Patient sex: F
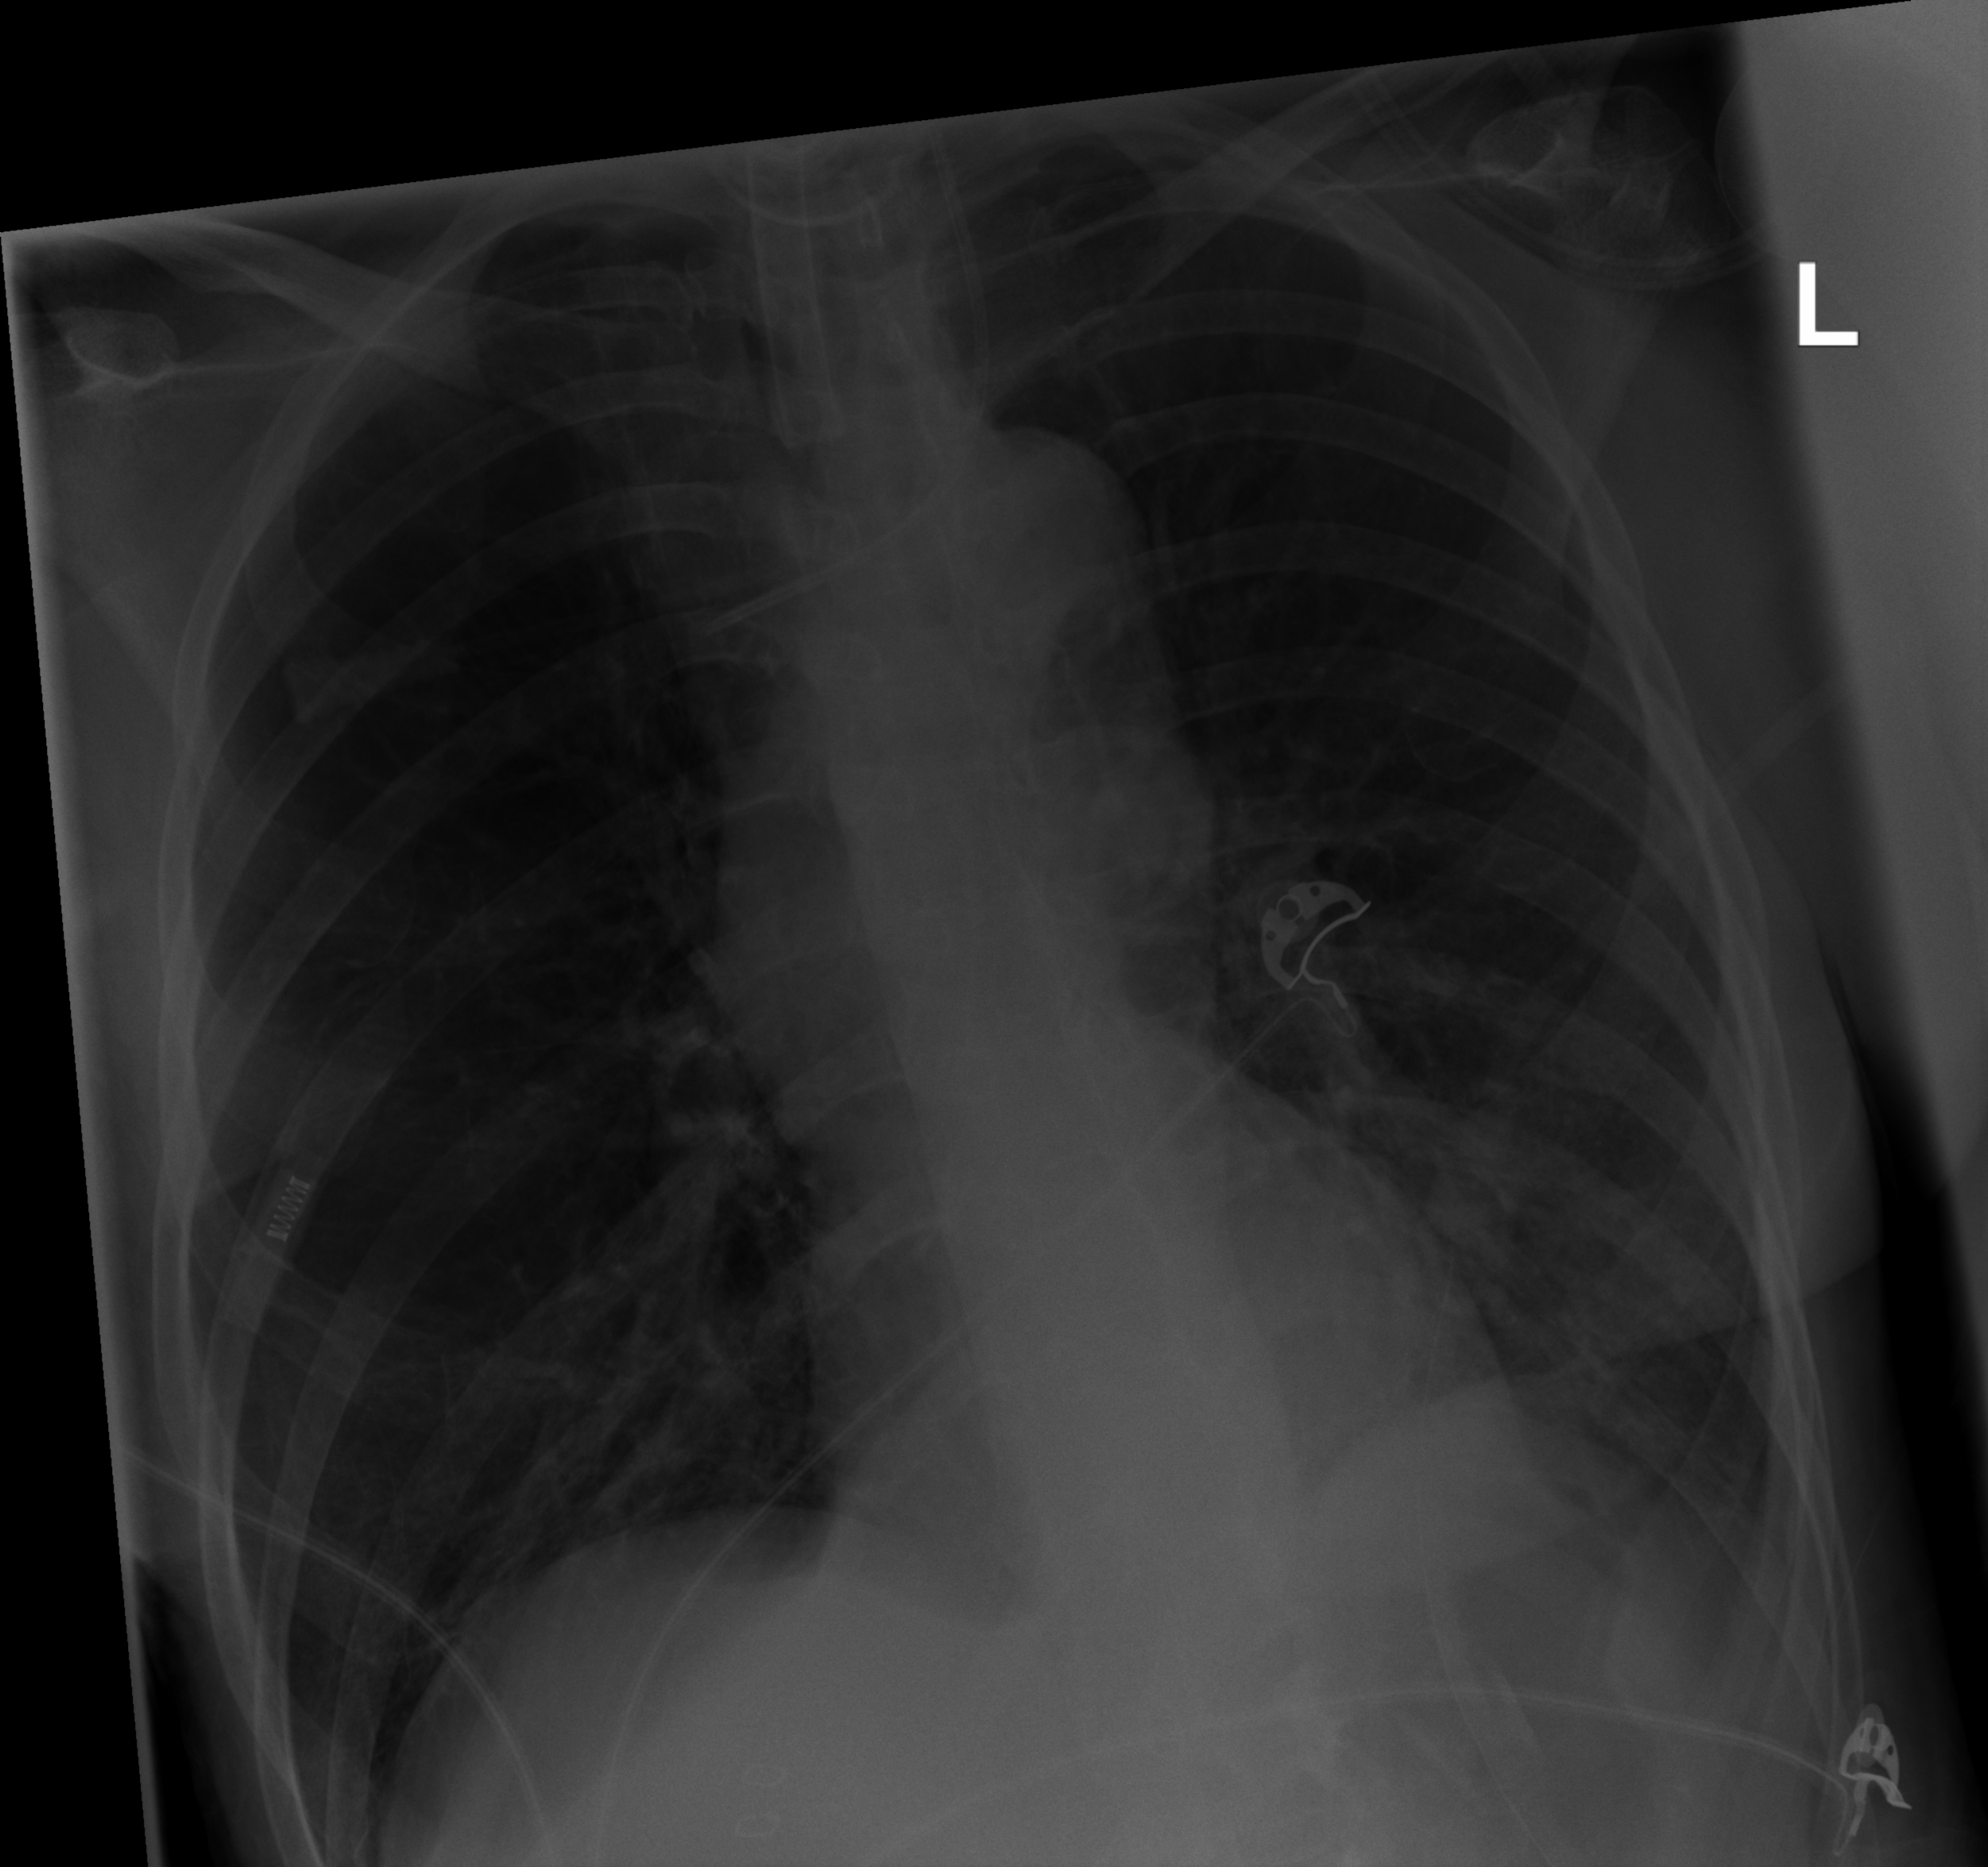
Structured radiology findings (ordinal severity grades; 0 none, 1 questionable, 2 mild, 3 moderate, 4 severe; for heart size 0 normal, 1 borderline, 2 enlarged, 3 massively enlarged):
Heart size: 0
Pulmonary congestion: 0
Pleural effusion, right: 0
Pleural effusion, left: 1
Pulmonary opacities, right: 0
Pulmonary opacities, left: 0
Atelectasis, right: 0
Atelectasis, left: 0